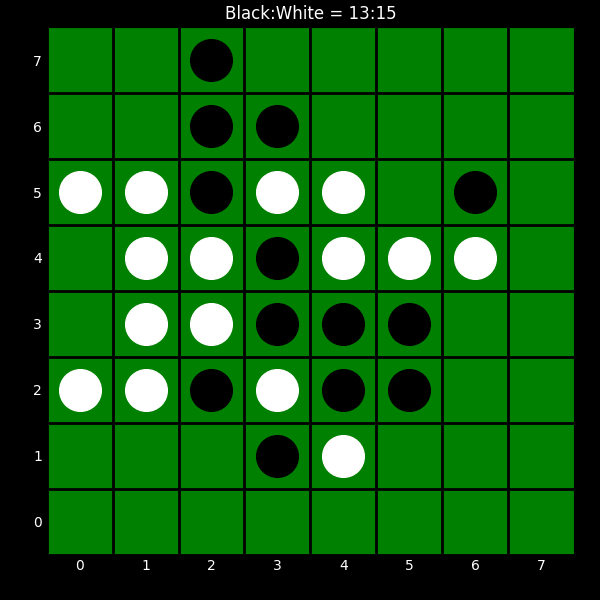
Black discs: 13
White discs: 15